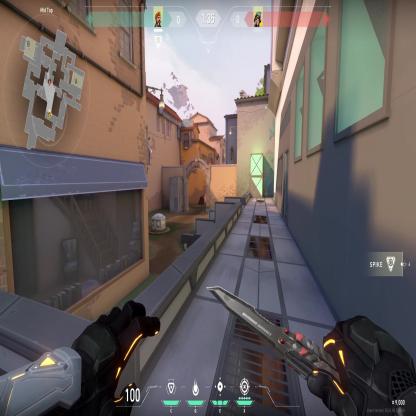
Label: enemy